Question: I often produce mathematical software in Delphi 2009, and publish it on my web site. However, the last year or so, Google Chrome has started to consider a small (but increasing!) number of my EXEs 'harmful', and Google Chrome refuses do download them.
For example, today I wrote a program that visualises the <URL>; it's lorenz.exe.
When I use Google Chrome to download this EXE, the following prompt appears:

(Yeah, I actually did try it three times...)
This is Swedish, and the text says "%s is harmful and has been blocked by Chrome". The button says "Remove permanently", and the drop-down menu doesn't offer any other actions (like "I know the file is safe, please let me have it").
Obviously, this is kind of a problem. As far as I know, the EXEs are perfectly safe. At least the code I have written is not harmful in any way, but I suspect there is a theoretical possibility that the Delphi compiler has started to add harmful code behind my back.
1. Is there something harmful about my EXEs?
2. Is there some way to make Google Chrome not block my EXEs?
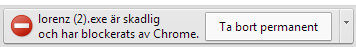
Answer: ""
No.
Here's a link to the results of <URL>:
<URL>
The link to <URL>:
<URL>
One option is to make it block nothing, evidently it's crap anyway. The option is in the "privacy" section in "advanced settings", here are the instructions:
<URL>
Otherwise, you can check what google thinks about safety of your site:
<URL>
The report seems to be somewhat indeterminate. Here's a quote (for rejbrand.se):
>
Yes, this site has hosted malicious
software over the past 90 days. It infected 0 domain(s), including .
Presumably you can also <URL>, but this might not turn out to be practical depending on the number of executables/versions you produce.